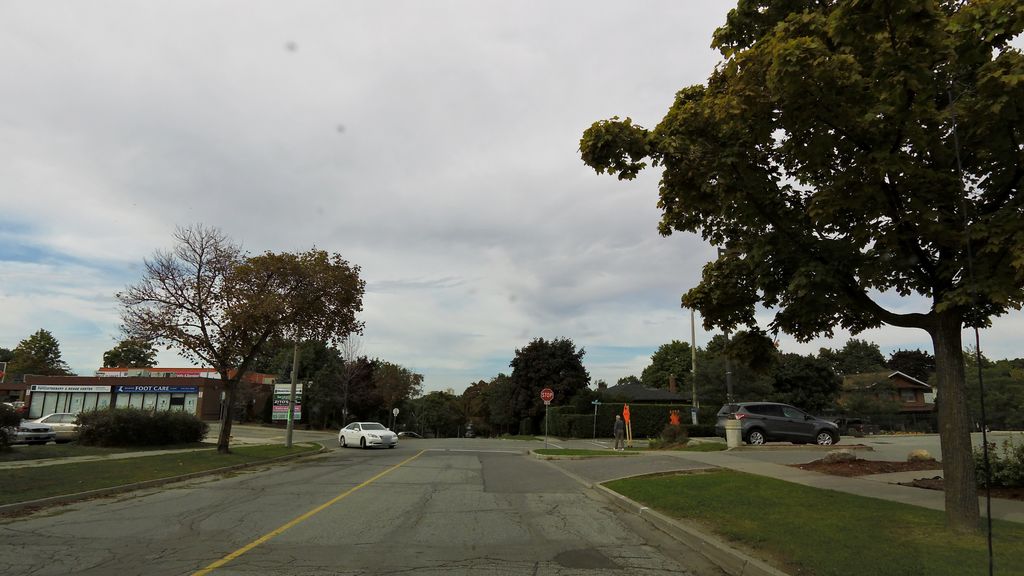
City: toronto